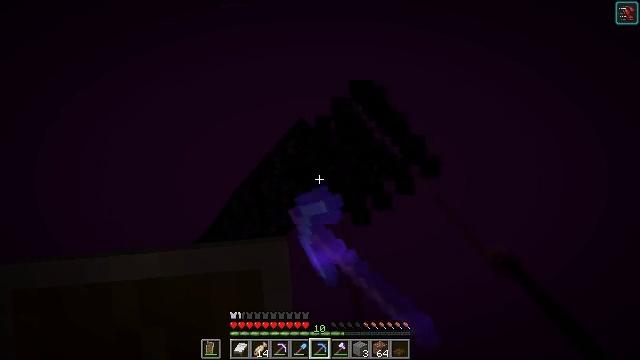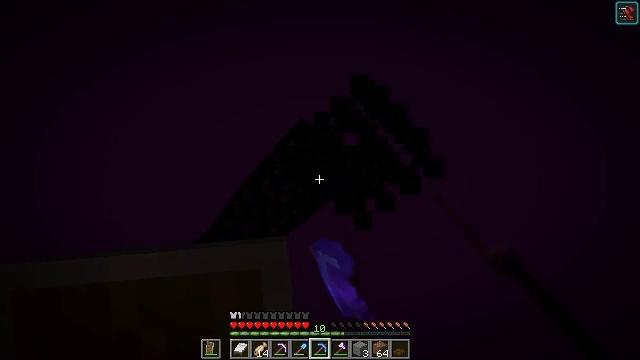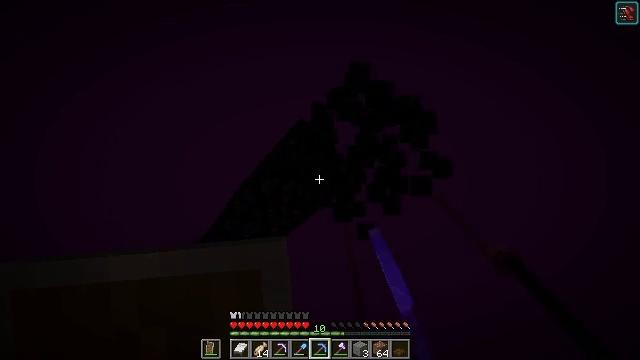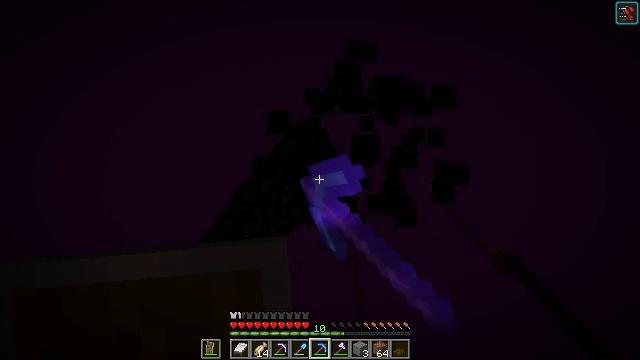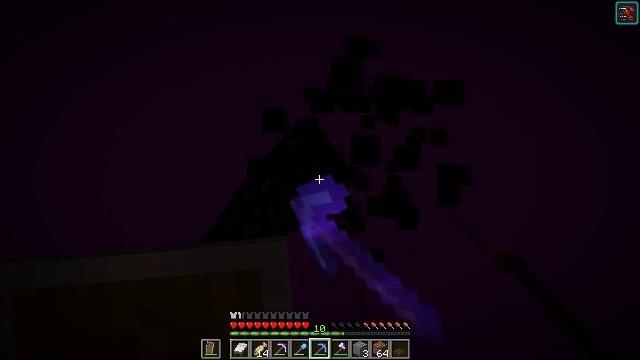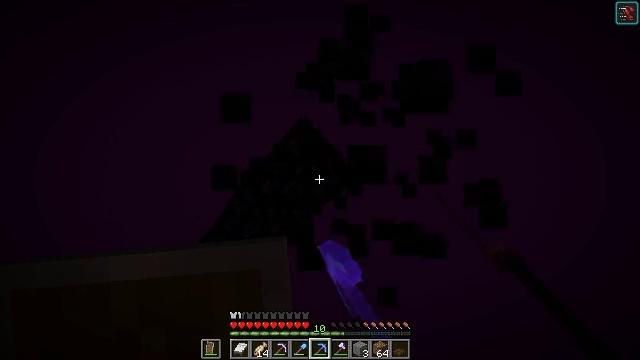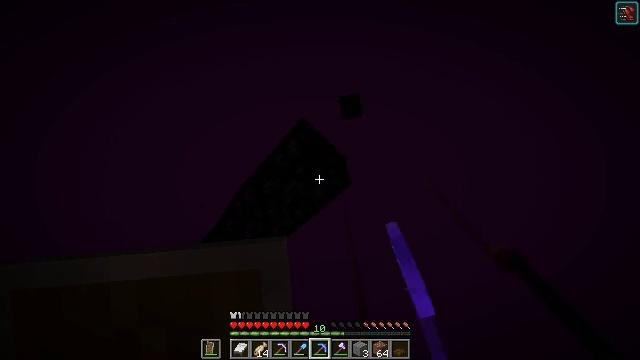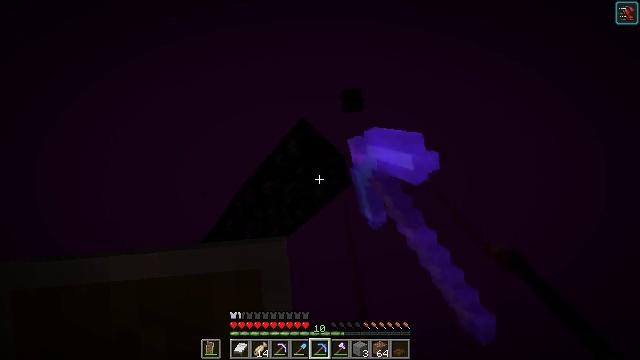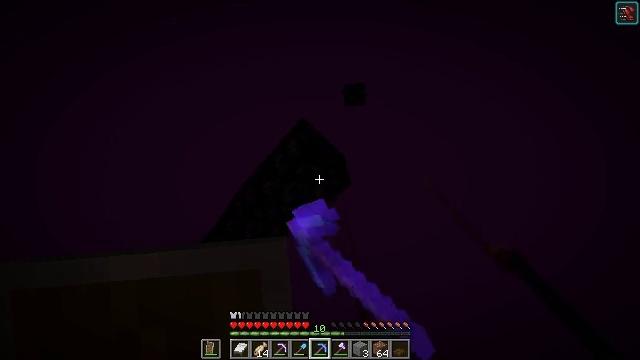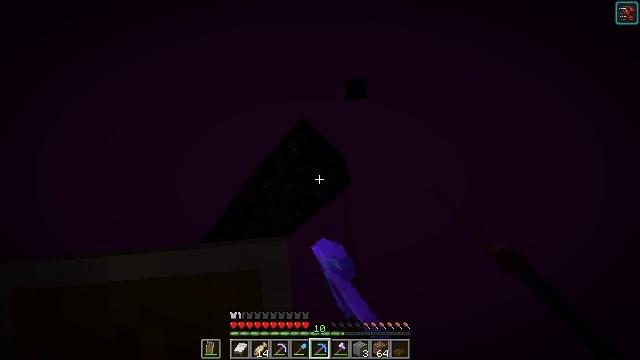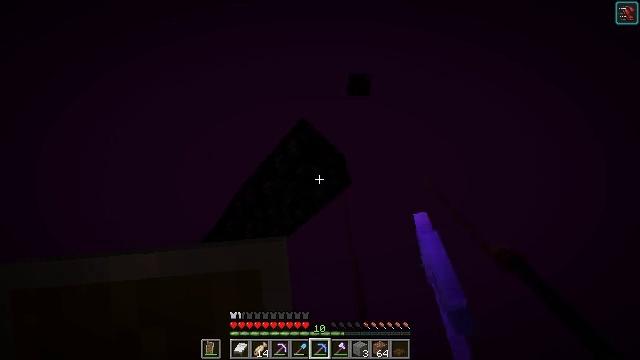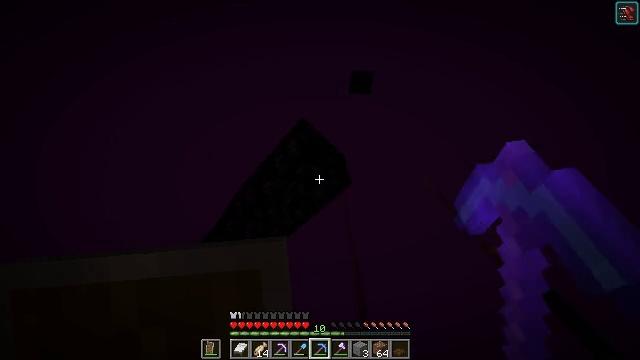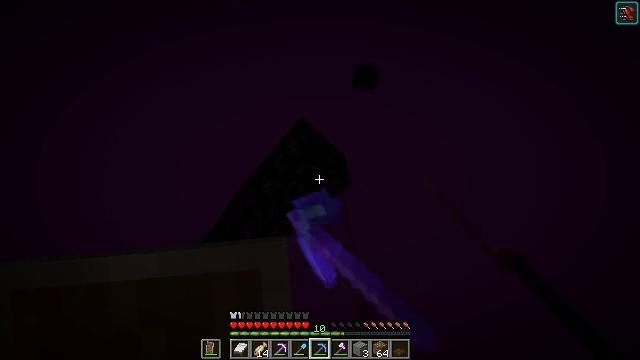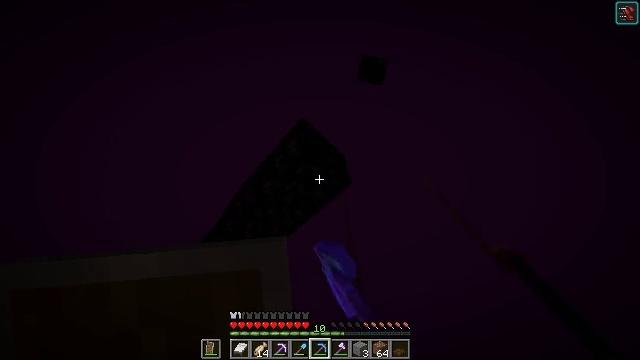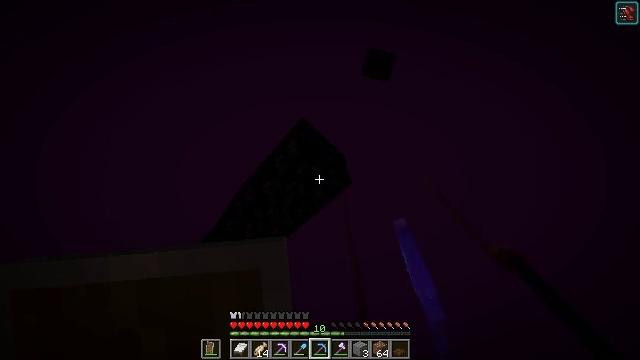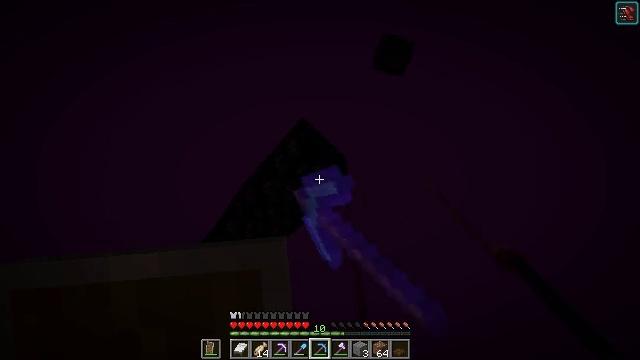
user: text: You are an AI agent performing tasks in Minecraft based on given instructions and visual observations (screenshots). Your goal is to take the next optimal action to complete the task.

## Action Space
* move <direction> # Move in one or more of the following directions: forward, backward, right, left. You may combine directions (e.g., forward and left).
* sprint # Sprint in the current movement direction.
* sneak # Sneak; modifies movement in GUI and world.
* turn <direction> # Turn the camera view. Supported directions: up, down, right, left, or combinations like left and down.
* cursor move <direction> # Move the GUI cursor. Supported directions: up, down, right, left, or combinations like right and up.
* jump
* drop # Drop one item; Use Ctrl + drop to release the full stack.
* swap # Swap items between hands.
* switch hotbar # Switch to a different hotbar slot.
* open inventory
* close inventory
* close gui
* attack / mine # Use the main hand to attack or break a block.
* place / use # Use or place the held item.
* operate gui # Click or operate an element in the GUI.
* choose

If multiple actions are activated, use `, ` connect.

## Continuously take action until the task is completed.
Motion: motion action
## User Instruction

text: Mine the tough obsidian.
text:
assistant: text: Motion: attack / mine
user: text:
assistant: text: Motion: attack / mine
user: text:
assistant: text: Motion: attack / mine
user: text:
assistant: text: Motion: attack / mine
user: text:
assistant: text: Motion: attack / mine
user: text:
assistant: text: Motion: attack / mine
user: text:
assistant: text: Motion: attack / mine
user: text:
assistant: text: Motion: attack / mine
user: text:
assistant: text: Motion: attack / mine
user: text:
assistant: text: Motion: attack / mine
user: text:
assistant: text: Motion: attack / mine
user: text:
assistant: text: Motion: attack / mine
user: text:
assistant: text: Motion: attack / mine
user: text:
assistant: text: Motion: attack / mine
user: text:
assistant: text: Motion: attack / mine
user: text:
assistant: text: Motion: attack / mine
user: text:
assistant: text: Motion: turn left, attack / mine
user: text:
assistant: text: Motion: turn left and down, attack / mine
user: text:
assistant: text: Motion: turn left, attack / mine
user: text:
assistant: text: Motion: attack / mine
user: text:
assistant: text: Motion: attack / mine
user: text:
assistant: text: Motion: attack / mine
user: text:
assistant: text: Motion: turn left, attack / mine
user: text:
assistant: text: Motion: turn left, attack / mine
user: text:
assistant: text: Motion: turn left, attack / mine
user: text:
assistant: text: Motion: attack / mine
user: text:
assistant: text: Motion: attack / mine
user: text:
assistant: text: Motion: attack / mine
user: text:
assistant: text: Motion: attack / mine
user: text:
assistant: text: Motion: attack / mine